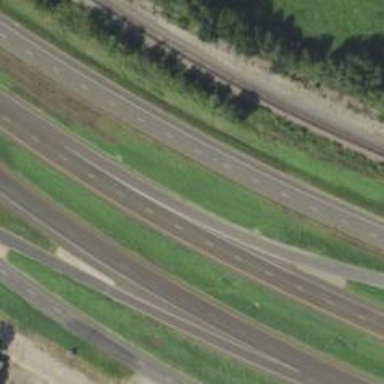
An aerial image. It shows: Motorway link.